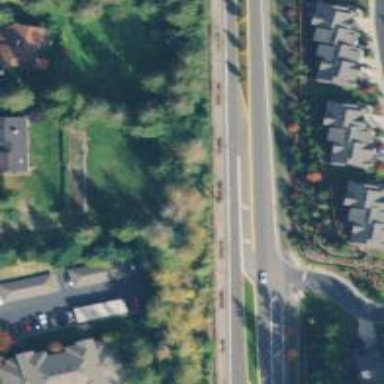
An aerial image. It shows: Secondary link road.